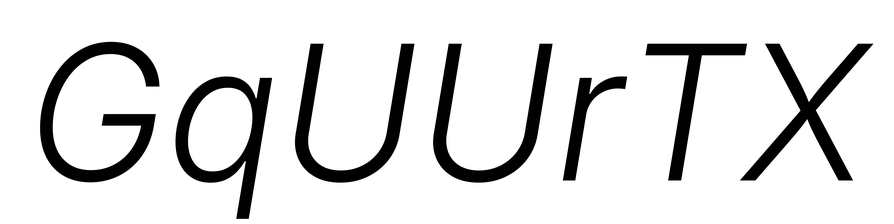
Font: Inter-Italic_Light_Italic